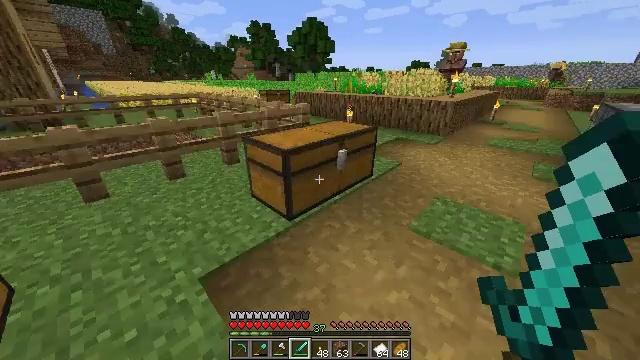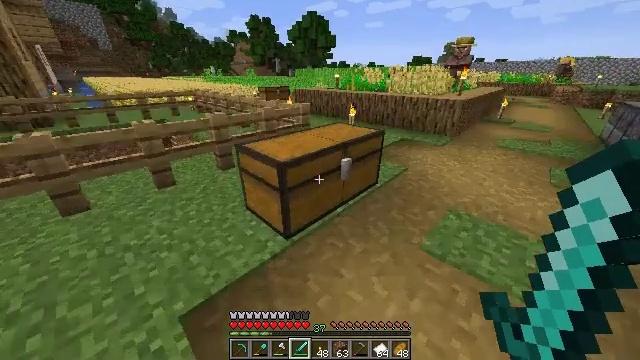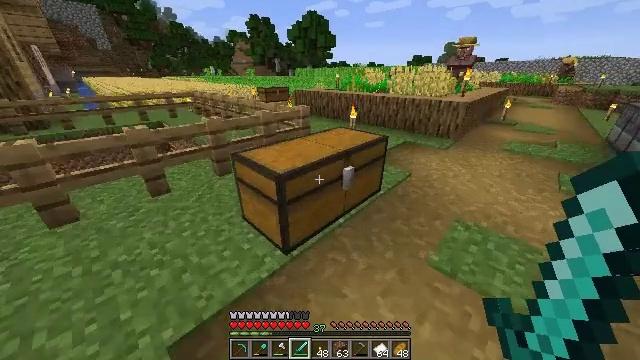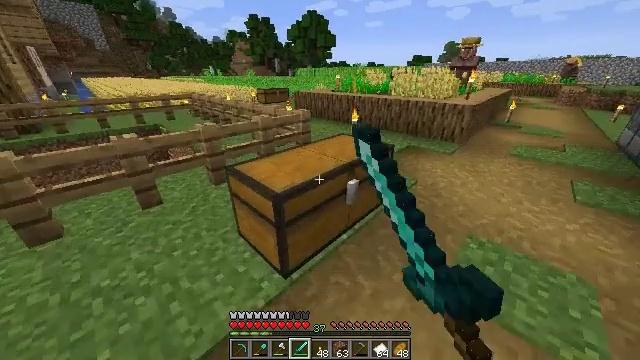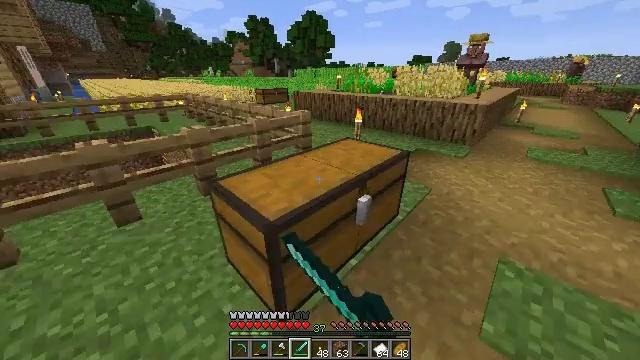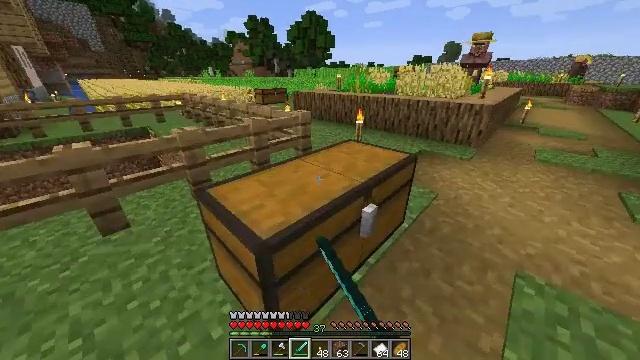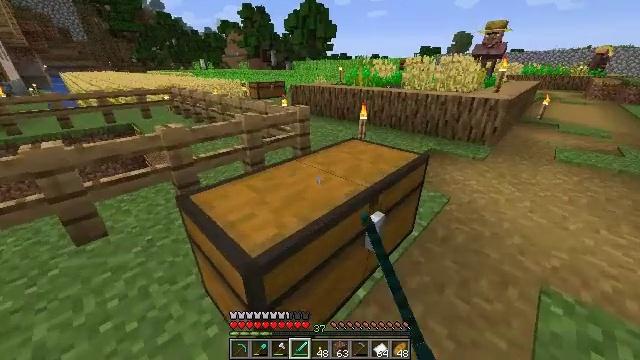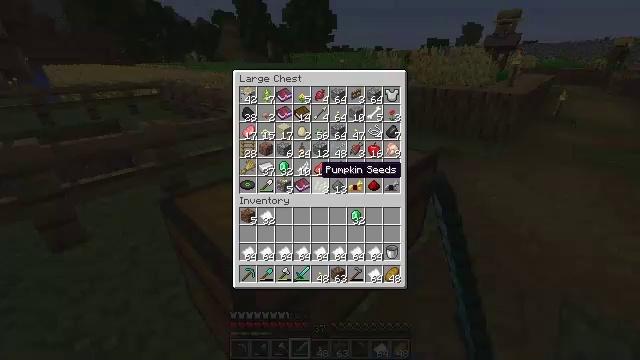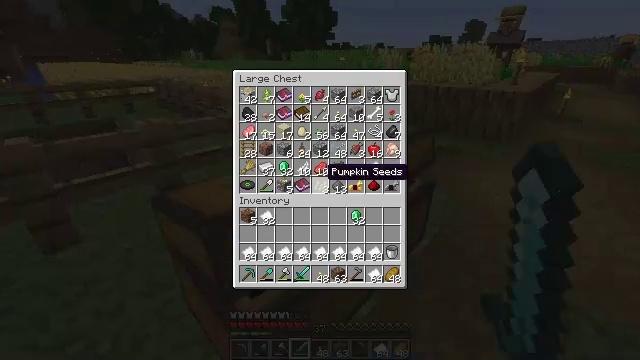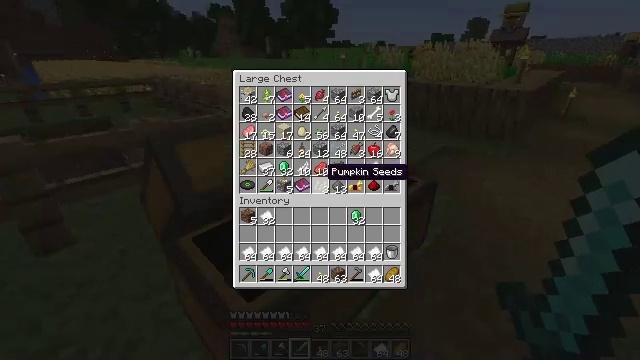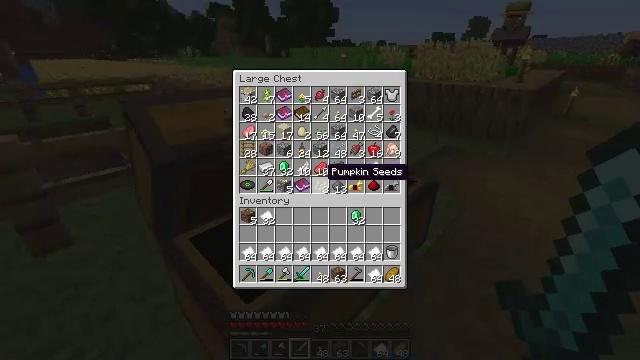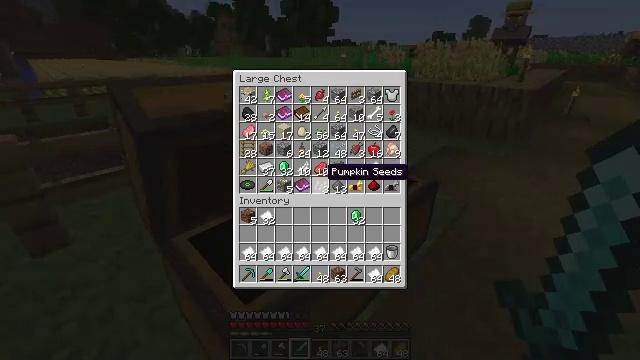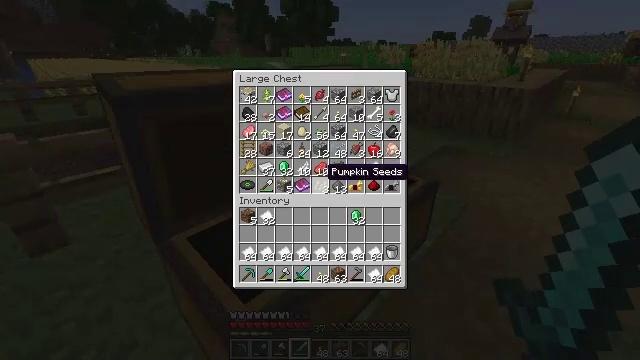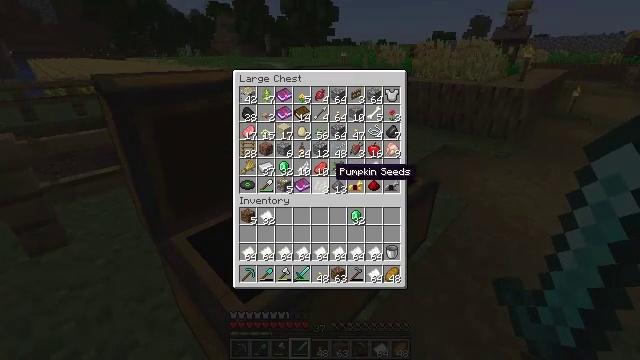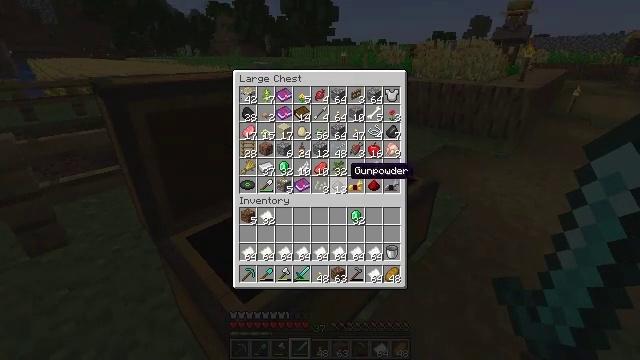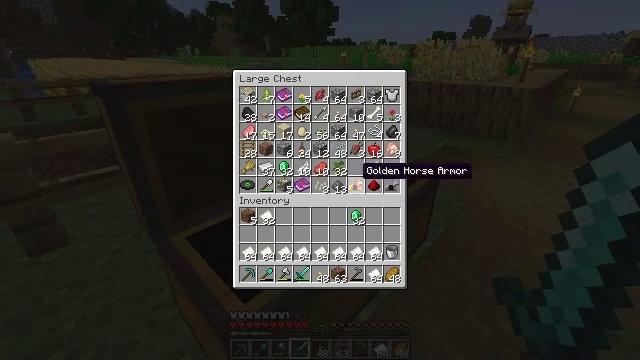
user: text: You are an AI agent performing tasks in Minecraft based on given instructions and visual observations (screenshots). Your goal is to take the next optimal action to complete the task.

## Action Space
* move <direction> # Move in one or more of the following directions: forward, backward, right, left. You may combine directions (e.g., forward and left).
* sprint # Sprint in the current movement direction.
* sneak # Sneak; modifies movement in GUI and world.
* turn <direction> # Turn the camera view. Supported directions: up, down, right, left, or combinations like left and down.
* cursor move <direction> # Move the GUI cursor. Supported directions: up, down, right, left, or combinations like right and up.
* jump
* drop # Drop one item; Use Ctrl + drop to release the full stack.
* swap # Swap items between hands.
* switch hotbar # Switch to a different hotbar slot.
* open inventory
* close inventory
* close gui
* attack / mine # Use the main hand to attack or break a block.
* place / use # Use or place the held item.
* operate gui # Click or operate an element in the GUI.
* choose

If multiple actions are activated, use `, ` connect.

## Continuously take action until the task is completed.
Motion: motion action
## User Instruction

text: Recycle the smithing table.
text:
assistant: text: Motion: move forward
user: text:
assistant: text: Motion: move forward, use / place
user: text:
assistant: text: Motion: move forward, use / place
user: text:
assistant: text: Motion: move forward, use / place
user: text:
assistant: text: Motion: no_op
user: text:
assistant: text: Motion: no_op
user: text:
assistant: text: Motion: no_op
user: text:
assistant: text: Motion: no_op
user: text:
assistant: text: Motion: no_op
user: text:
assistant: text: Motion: no_op
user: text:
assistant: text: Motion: no_op
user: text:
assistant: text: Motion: no_op
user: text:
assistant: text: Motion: cursor move right
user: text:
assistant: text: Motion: cursor move right
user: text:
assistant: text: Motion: cursor move right
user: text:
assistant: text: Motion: cursor move right
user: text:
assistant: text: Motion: cursor move right
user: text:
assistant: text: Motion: cursor move right
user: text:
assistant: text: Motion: cursor move right
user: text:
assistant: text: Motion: no_op
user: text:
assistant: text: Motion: no_op
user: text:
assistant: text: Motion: no_op
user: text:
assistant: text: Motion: no_op
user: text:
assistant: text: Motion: no_op
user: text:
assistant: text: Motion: no_op
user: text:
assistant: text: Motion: no_op
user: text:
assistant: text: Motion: no_op
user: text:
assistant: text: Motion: no_op
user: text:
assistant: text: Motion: no_op
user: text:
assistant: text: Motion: no_op